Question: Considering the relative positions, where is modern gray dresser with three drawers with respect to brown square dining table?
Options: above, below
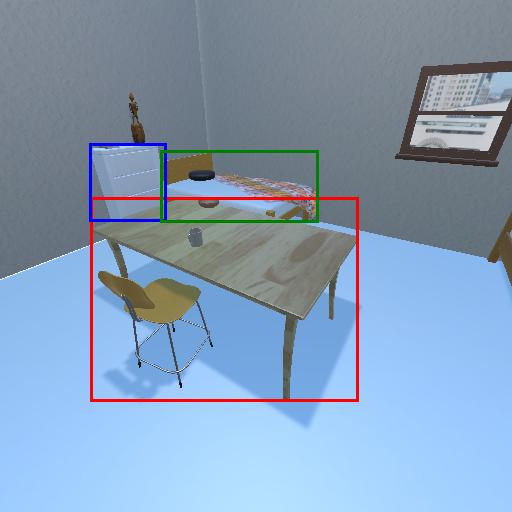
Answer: above